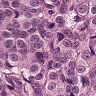
Metastatic tissue present: yes